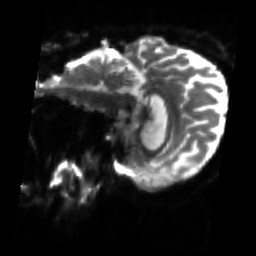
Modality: sbref
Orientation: sagittal
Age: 78
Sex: female
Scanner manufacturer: siemens
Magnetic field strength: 3 T
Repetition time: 4.71 s
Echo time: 0.0906 s